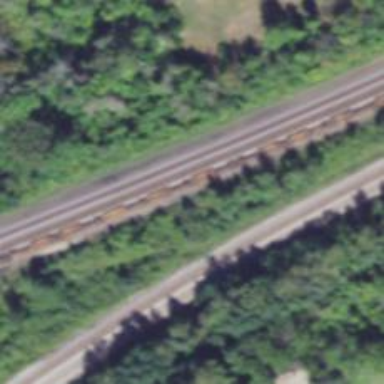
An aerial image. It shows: Railway siding with rails.